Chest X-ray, AP view. Patient: 89 years old, sex F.
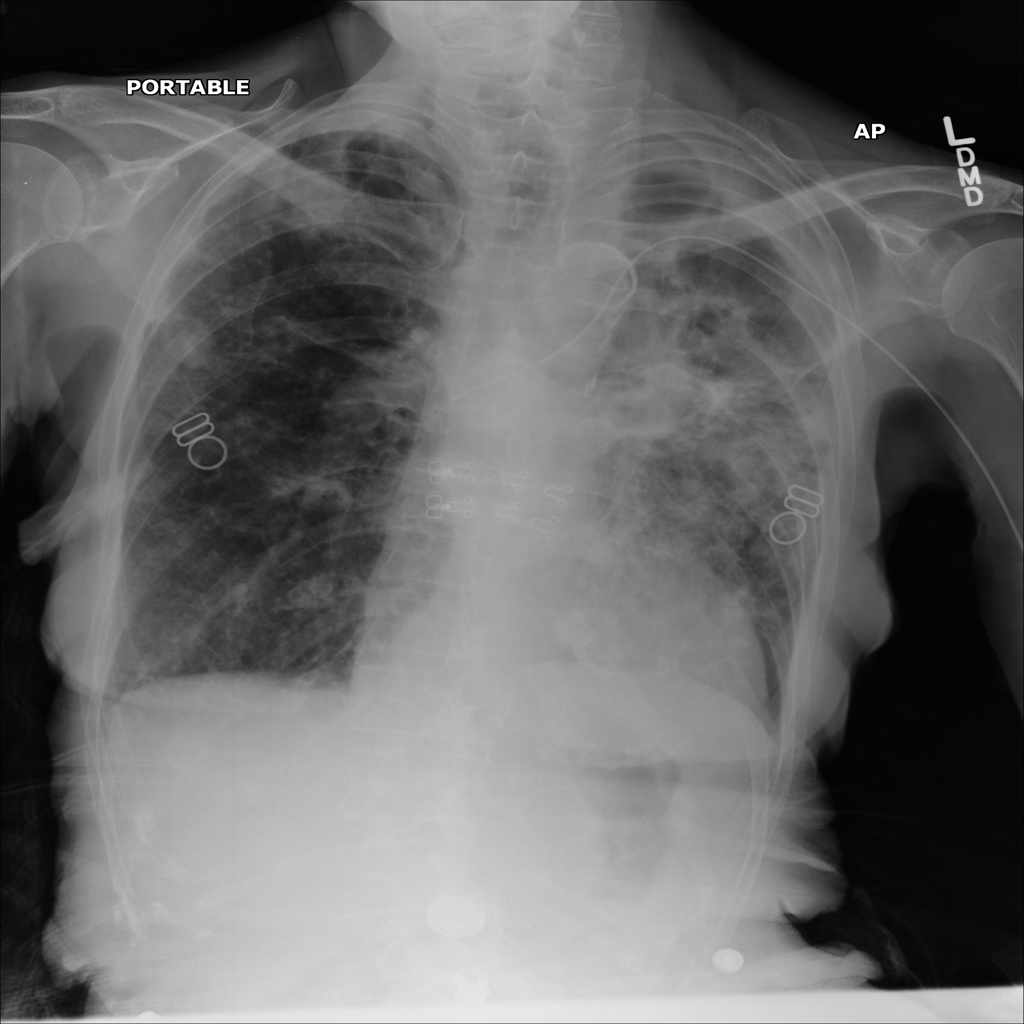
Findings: No Finding